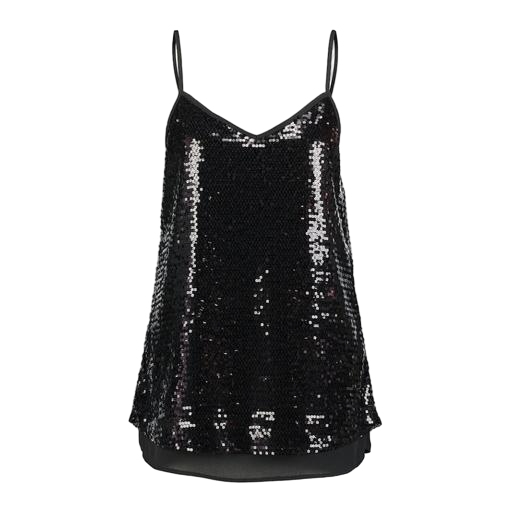
black sequin cold shoulder cami top, black sleeveless sequined top, black sequin-embellished blouse, white background